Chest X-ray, PA view. Patient: 22 years old, sex M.
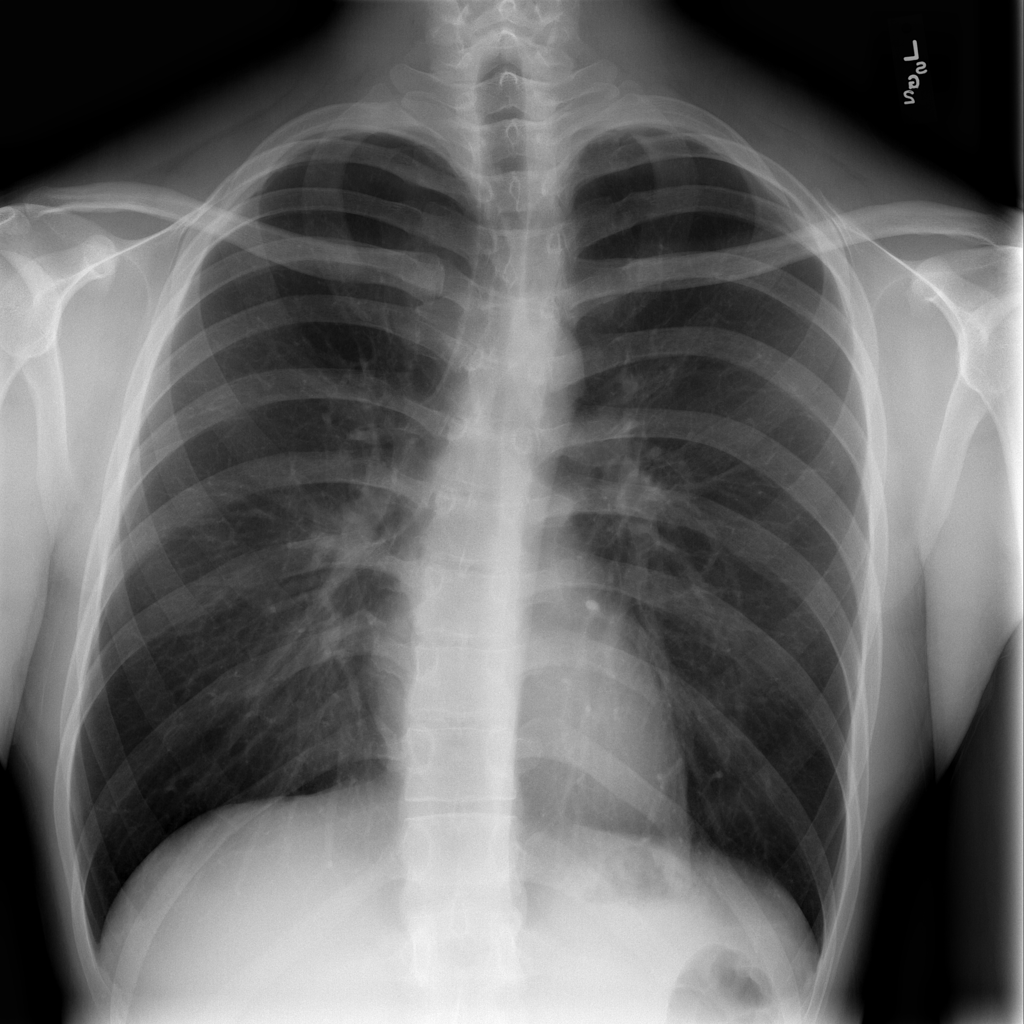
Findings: No Finding